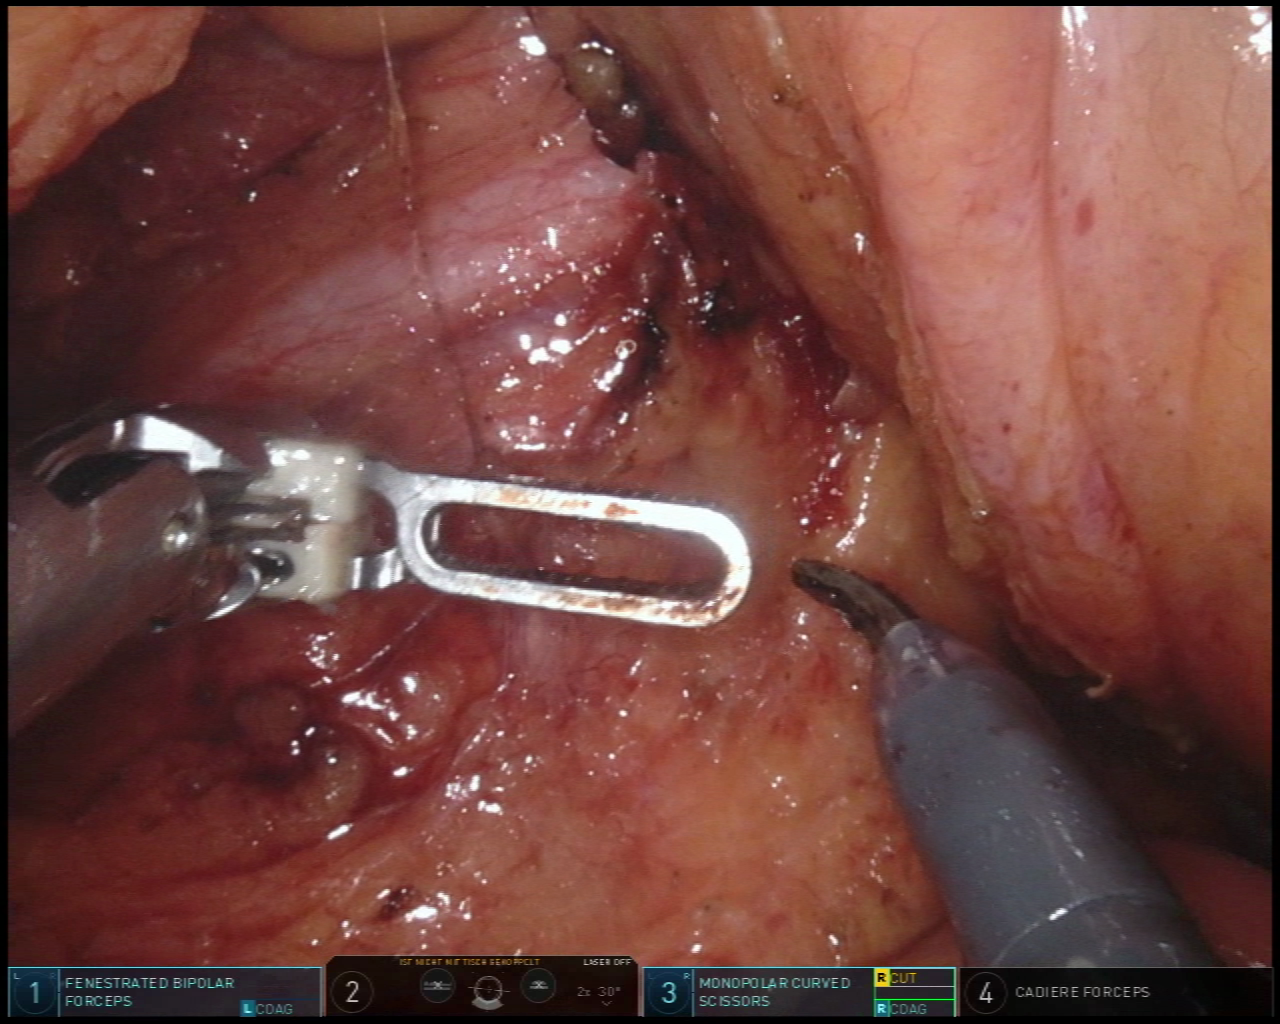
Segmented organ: ureter
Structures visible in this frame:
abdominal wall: no
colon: no
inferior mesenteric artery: no
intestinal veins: no
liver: no
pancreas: no
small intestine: yes
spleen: no
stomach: no
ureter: yes
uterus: no
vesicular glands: no